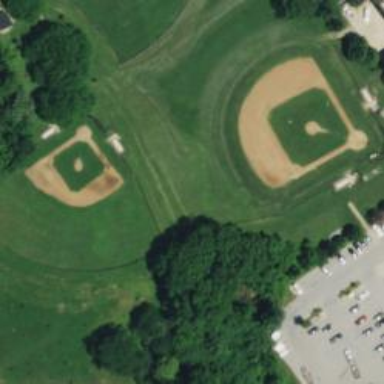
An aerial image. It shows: Baseball pitch for leisure land activities.